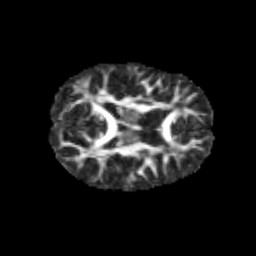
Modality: FA
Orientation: axial
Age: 9
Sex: female
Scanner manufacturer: siemens
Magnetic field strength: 3 T
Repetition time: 3.8 s
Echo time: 0.07 s